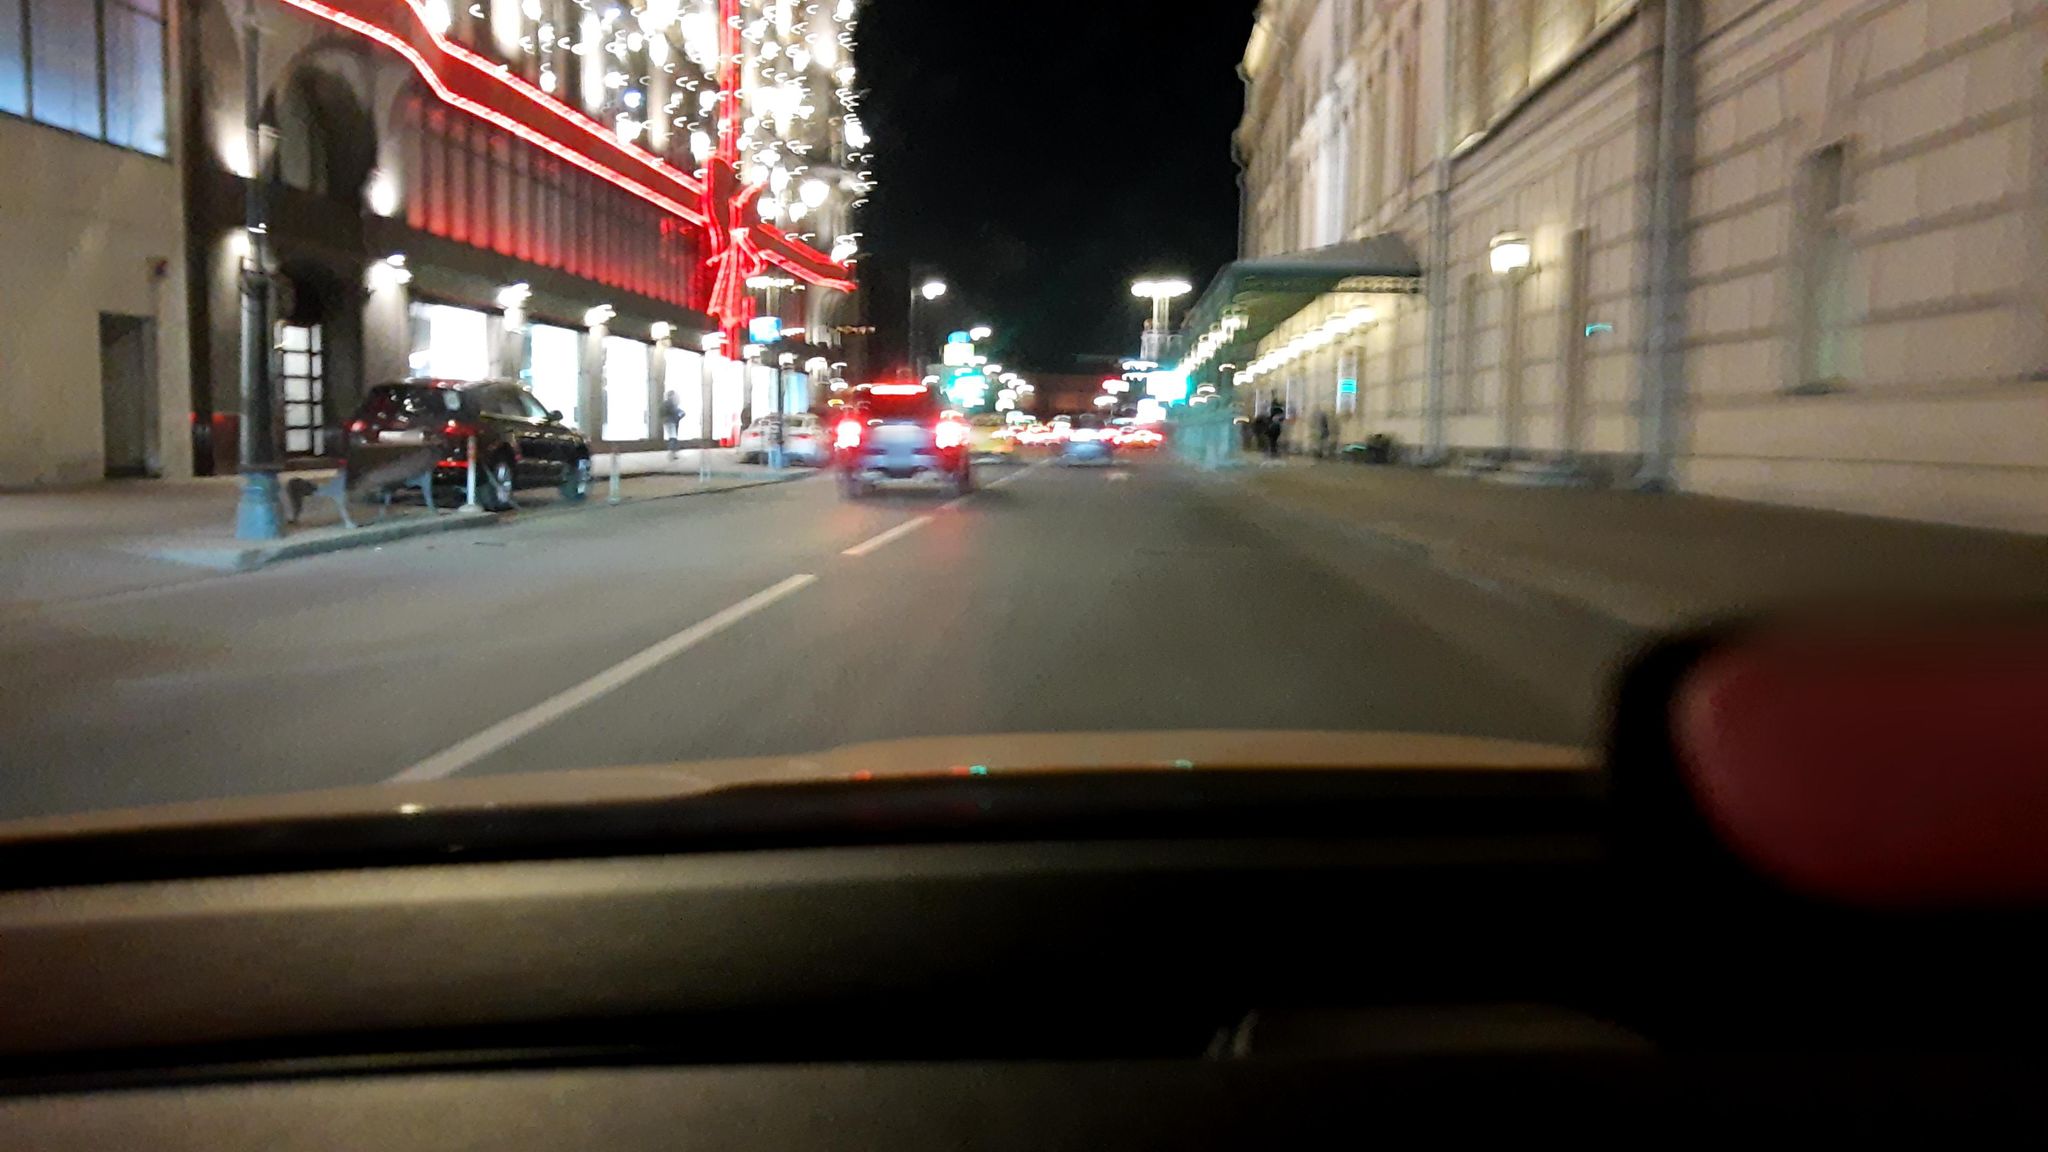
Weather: clear
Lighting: day
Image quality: slightly poor
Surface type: driving surface
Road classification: unclassified, service
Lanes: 1
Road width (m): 2.2
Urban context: urban centre
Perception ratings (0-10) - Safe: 1.4, Lively: 4.16, Beautiful: 2.55, Boring: 4.86, Depressing: 5.54, Wealthy: 1.97